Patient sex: F
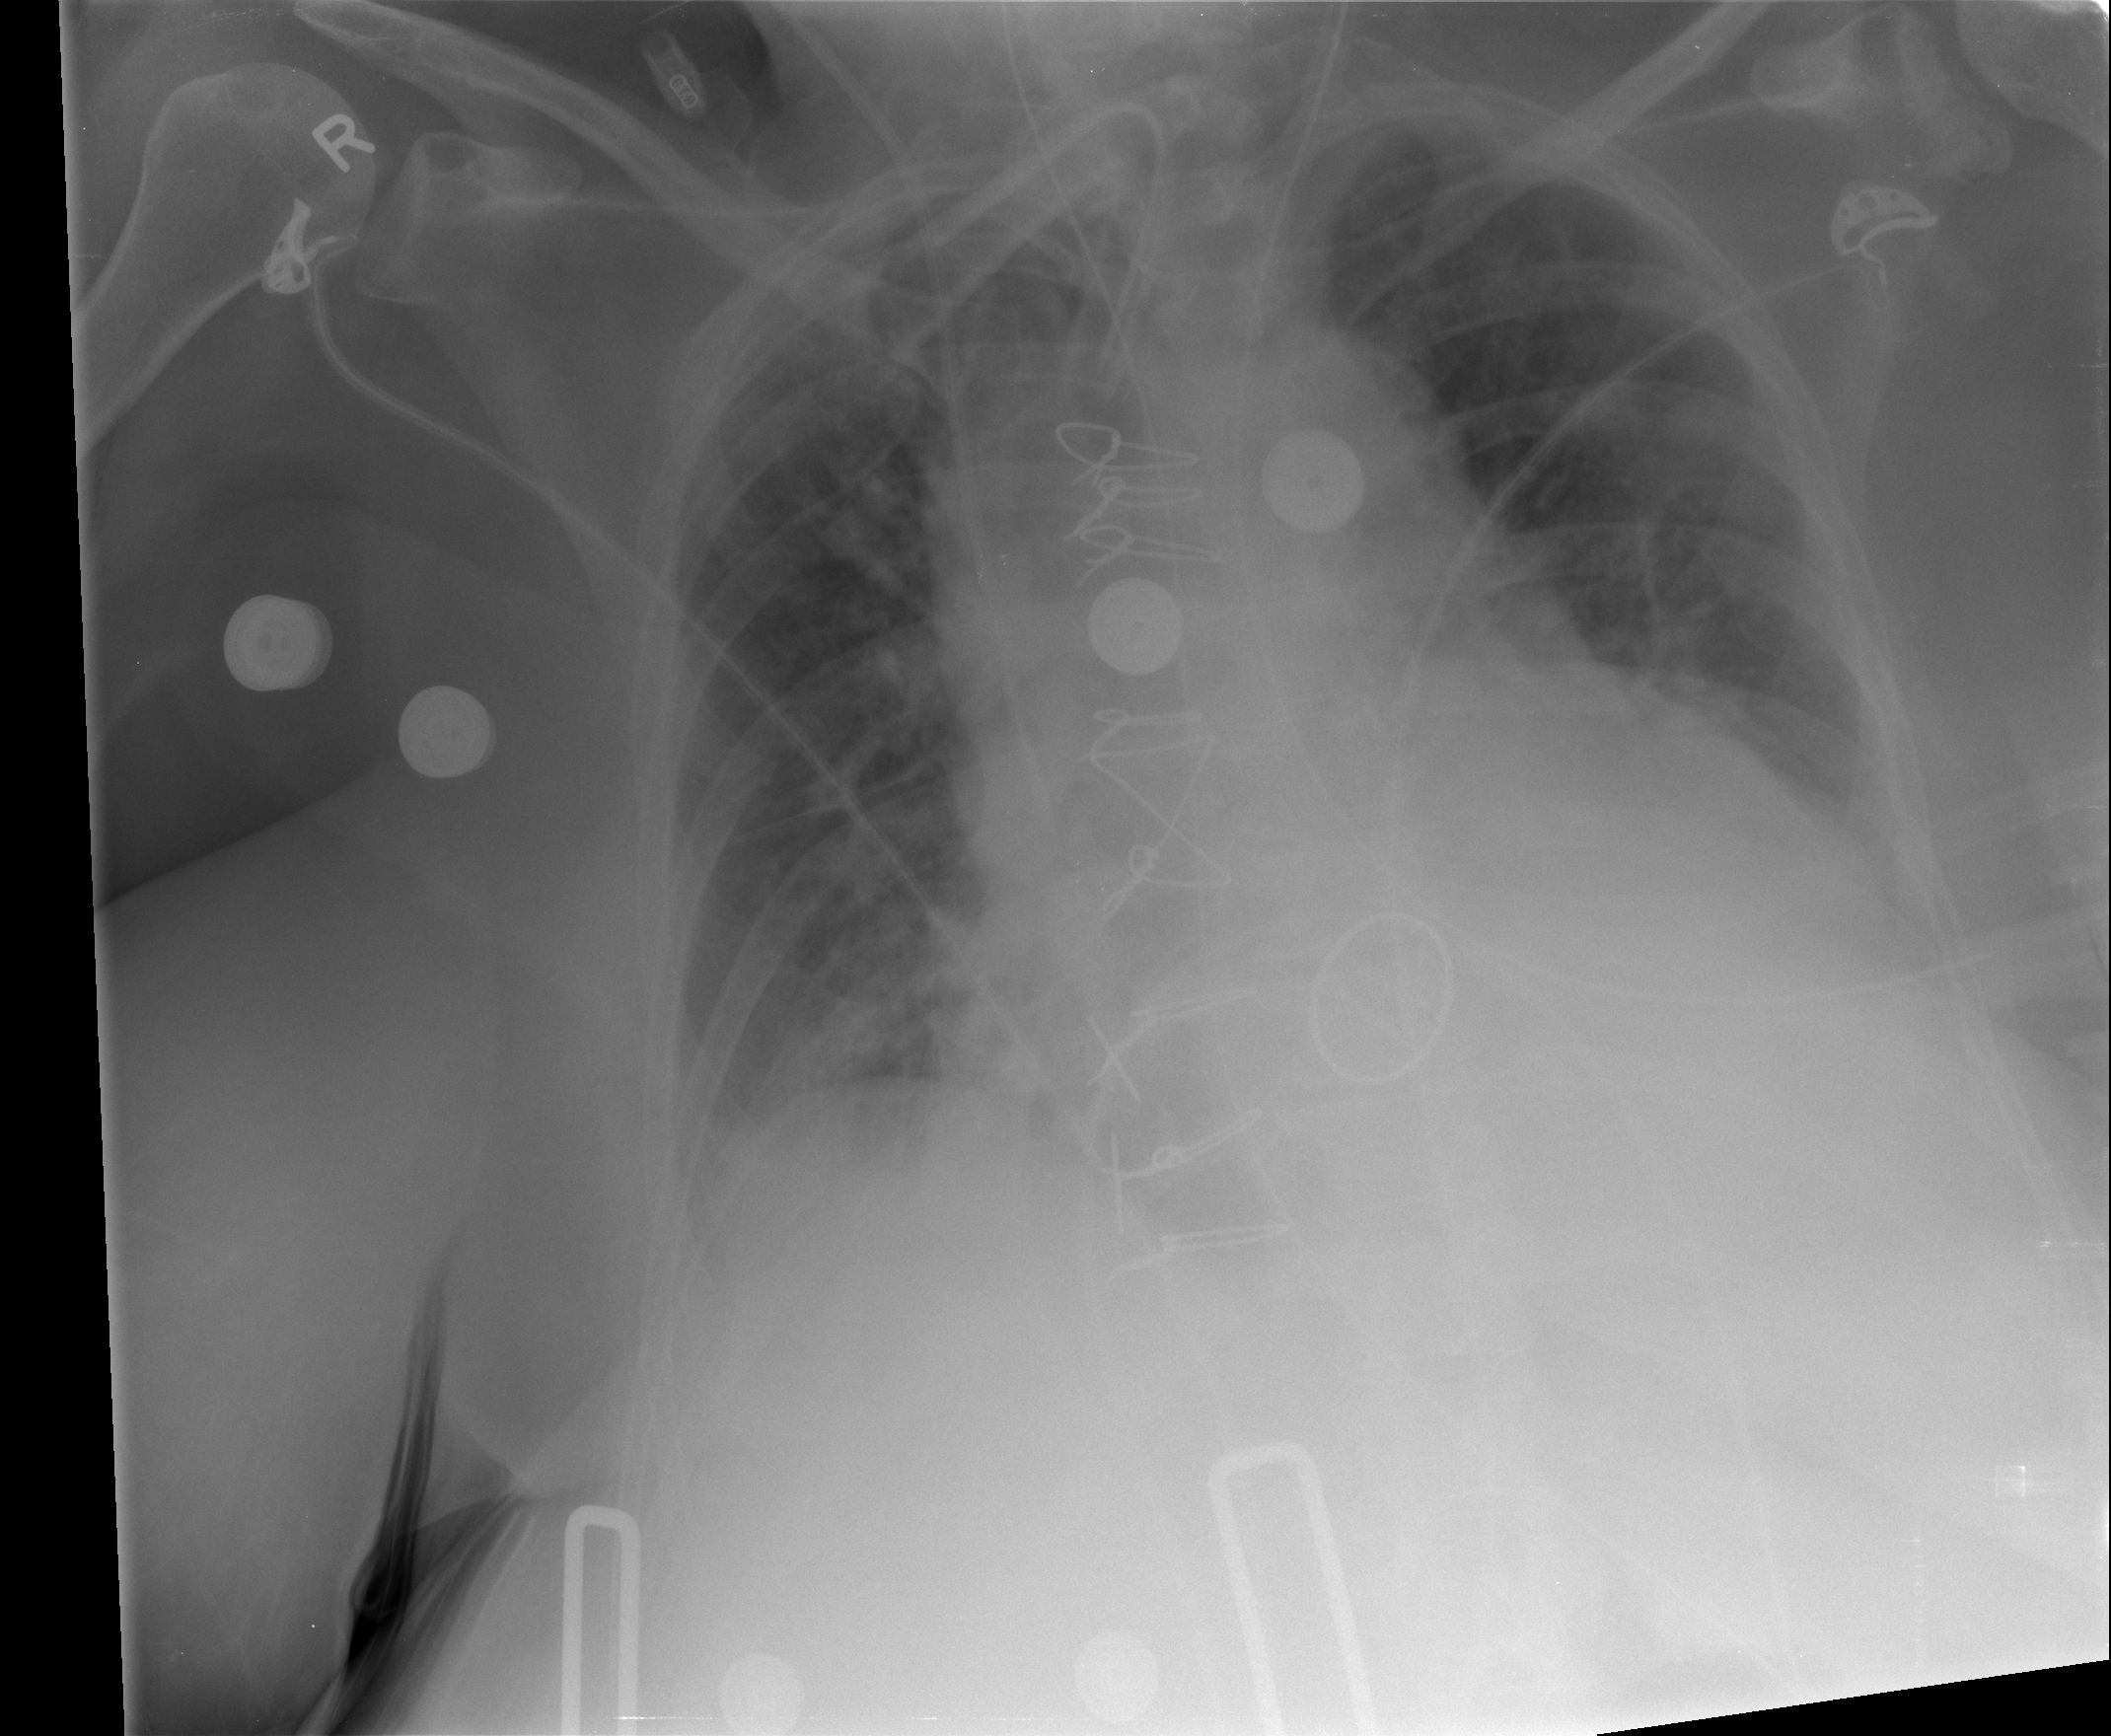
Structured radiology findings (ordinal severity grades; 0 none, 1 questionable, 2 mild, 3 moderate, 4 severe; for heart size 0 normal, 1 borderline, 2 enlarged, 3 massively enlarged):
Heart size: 2
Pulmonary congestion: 2
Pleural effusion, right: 2
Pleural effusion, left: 2
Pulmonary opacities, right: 0
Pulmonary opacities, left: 0
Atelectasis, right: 0
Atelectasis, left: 0